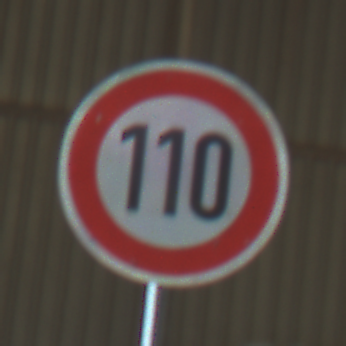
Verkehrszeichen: Geschwindigkeit110
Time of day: Midday
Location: Indoor (Urban)
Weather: NotSpecified
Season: NotSpecified
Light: Natural